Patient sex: M
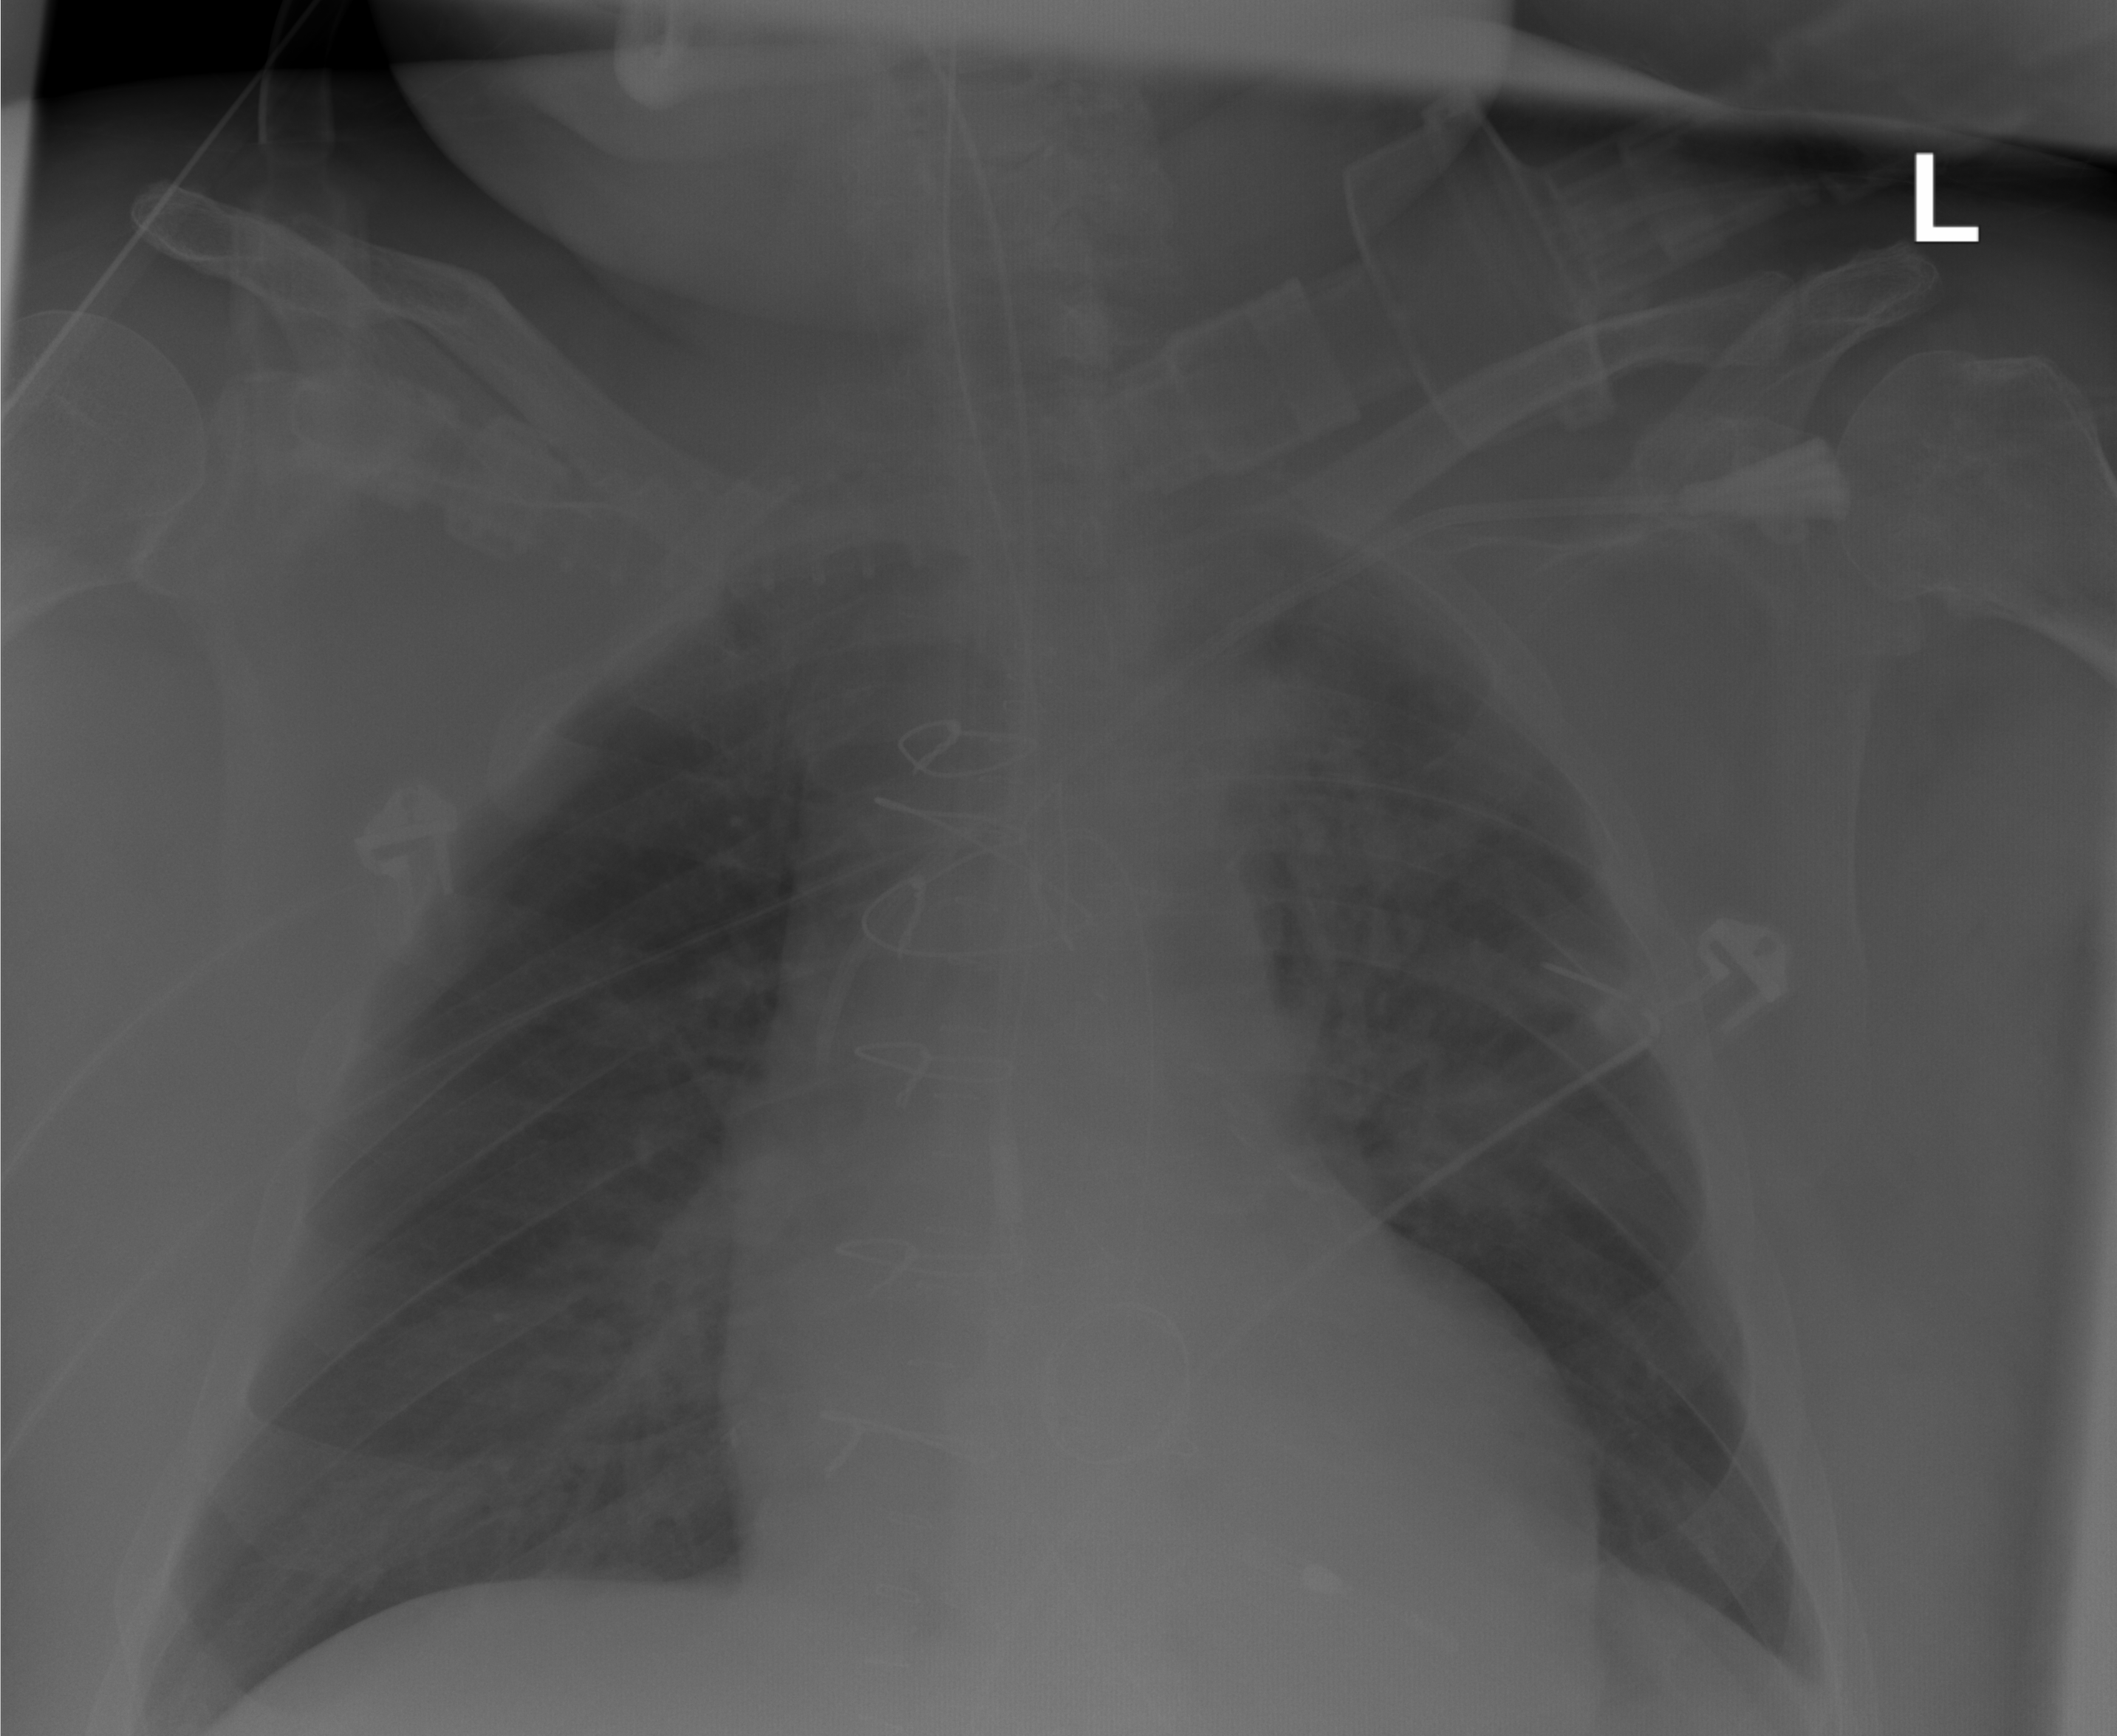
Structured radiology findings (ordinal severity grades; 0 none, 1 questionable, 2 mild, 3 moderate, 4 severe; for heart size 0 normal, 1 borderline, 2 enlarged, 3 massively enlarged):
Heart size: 0
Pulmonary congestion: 0
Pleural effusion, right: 0
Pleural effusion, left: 1
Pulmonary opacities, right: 0
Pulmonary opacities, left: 1
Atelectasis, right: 0
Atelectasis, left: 1